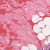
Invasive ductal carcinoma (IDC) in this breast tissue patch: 0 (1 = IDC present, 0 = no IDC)